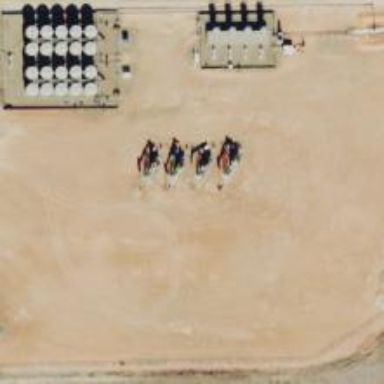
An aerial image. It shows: Petroleum well.